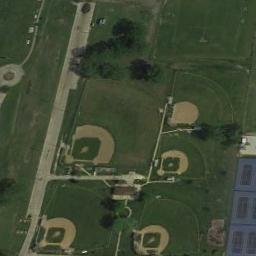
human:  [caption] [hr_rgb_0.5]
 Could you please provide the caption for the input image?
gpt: Five baseball diamonds of different sizes on the lawn while a building and some trees beside .

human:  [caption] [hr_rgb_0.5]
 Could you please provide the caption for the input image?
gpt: This baseball field looks like a semicircle with two white houses beside it .

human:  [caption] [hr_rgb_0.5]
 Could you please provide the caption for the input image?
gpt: Five baseball diamonds are in the grass next to the houses .

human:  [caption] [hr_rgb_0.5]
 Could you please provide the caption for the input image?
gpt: There are five baseball diamonds in the middle of grass .

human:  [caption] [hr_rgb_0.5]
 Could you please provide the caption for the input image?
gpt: One road is next to four baseball diamonds .